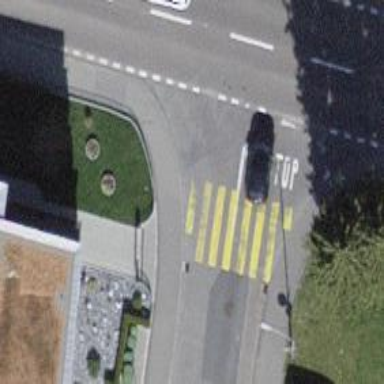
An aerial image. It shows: Uncontrolled zebra crossing with zebra markings.